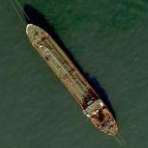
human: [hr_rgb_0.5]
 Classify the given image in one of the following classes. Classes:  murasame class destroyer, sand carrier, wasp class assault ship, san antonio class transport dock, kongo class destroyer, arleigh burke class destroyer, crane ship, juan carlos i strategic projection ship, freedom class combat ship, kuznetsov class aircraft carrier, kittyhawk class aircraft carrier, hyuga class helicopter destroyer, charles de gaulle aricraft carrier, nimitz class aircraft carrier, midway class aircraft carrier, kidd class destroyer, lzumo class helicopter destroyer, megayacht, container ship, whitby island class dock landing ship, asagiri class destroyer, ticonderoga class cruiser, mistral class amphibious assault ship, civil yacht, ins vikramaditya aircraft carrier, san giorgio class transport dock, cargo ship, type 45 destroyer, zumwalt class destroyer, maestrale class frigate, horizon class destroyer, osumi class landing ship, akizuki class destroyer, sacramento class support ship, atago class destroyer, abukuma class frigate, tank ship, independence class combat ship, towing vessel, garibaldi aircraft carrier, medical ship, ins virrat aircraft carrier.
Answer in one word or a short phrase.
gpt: Tank ship